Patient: sex M, age 42
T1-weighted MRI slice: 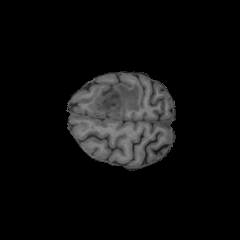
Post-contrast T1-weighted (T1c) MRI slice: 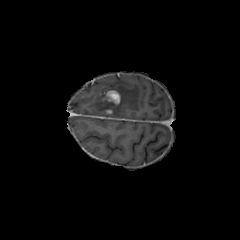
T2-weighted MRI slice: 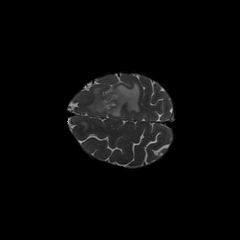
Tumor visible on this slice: yes
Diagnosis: Glioblastoma, IDH-wildtype
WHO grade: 4